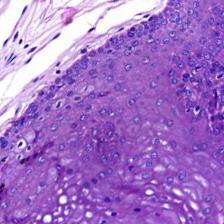
Diagnosis: Normal